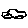
Label: car